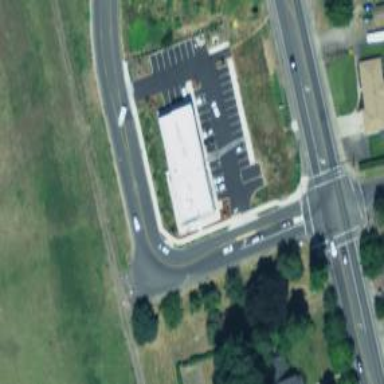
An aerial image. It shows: Convenience shop.